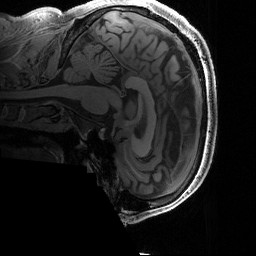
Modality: T1w
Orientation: sagittal
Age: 36
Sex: male
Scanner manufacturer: siemens
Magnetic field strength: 3 T
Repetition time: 2.4 s
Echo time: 0.00215 s